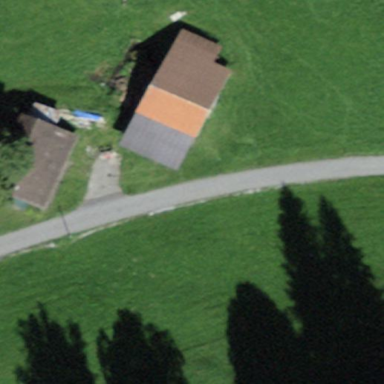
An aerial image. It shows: Barn.